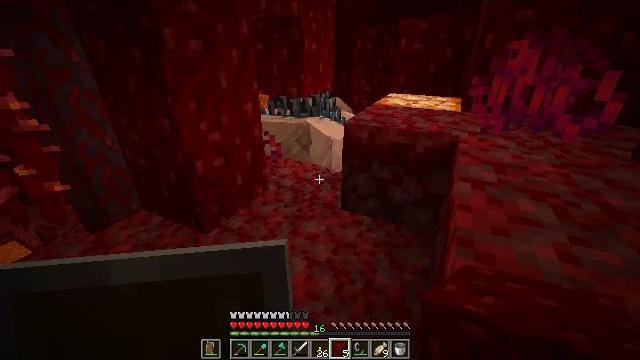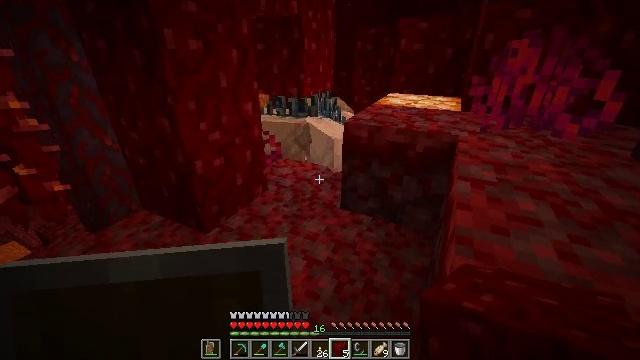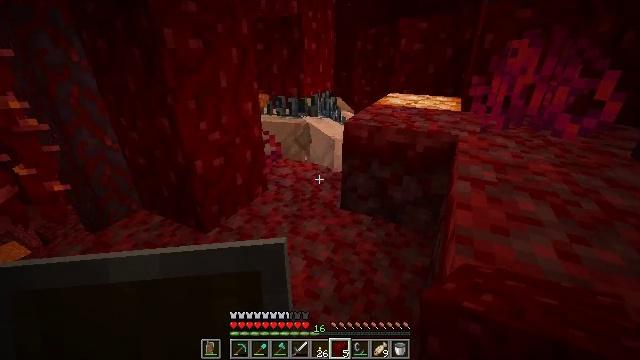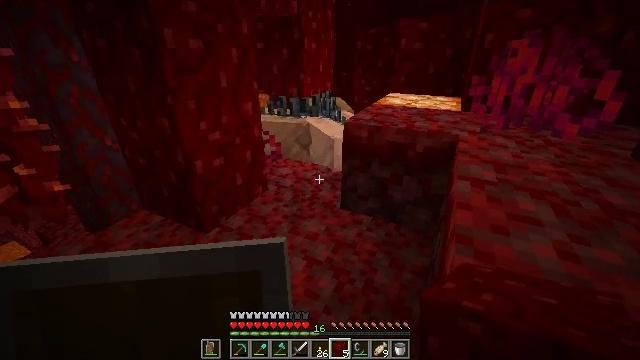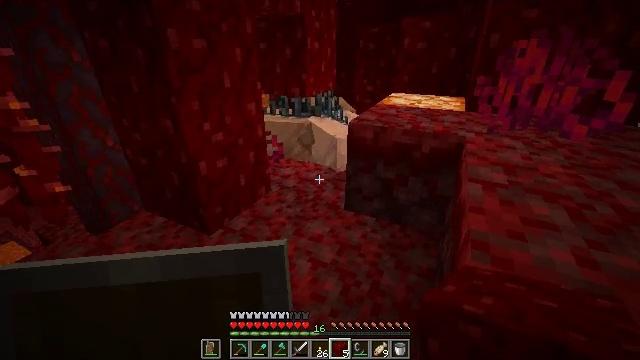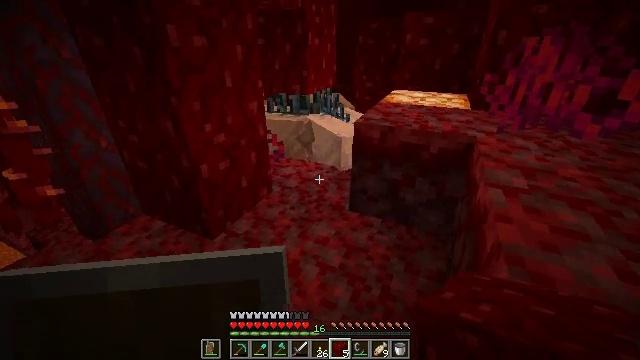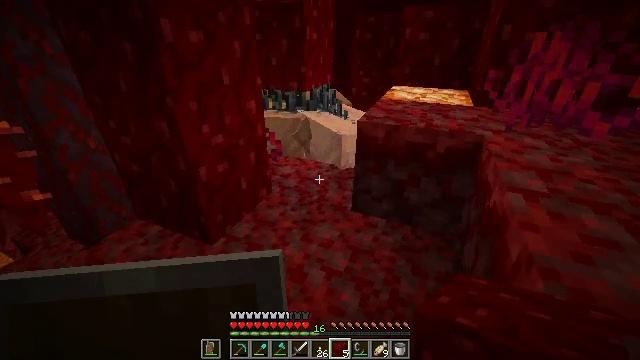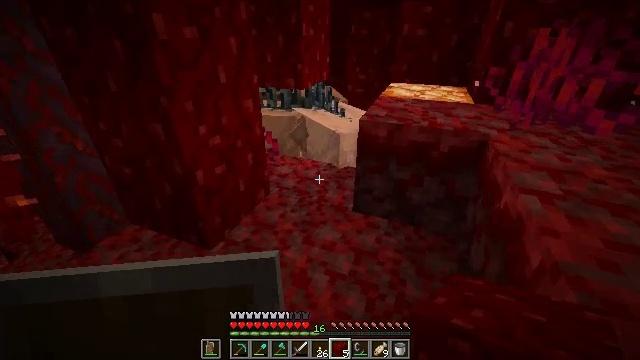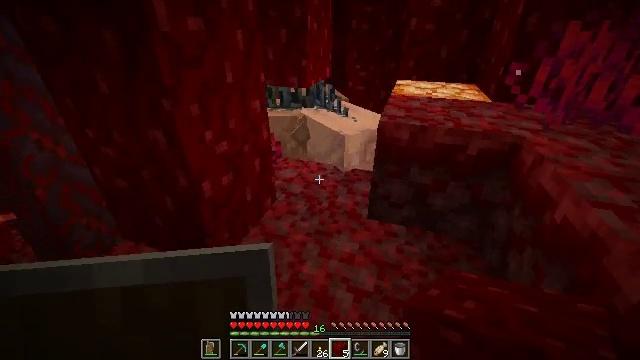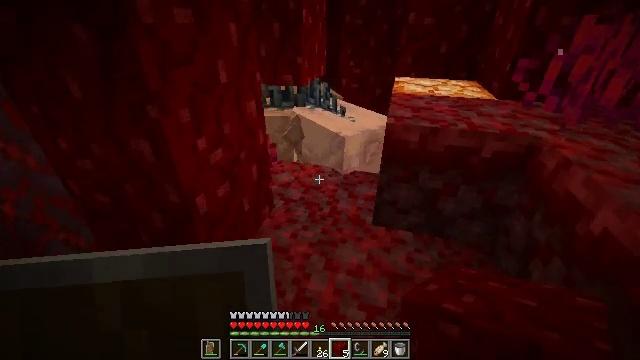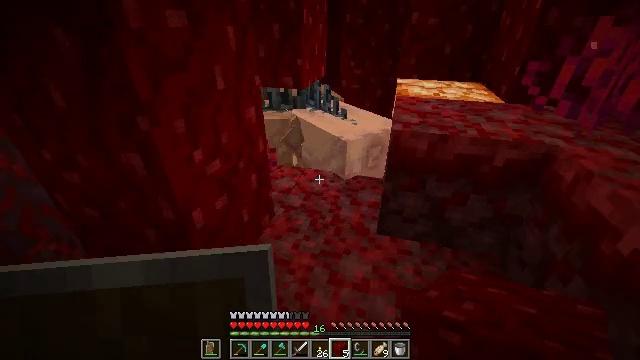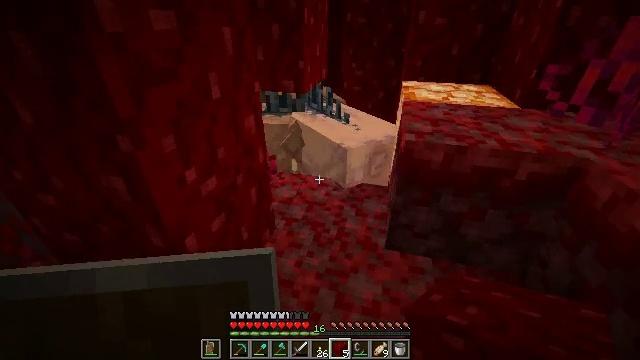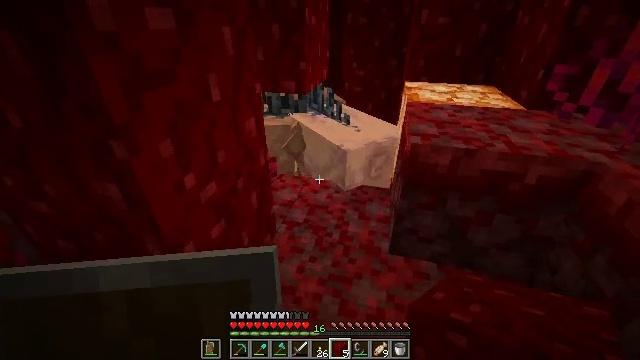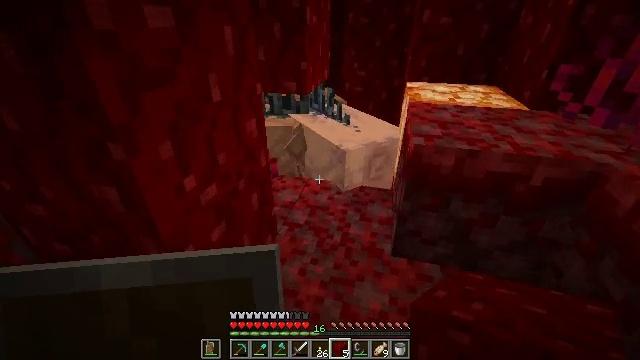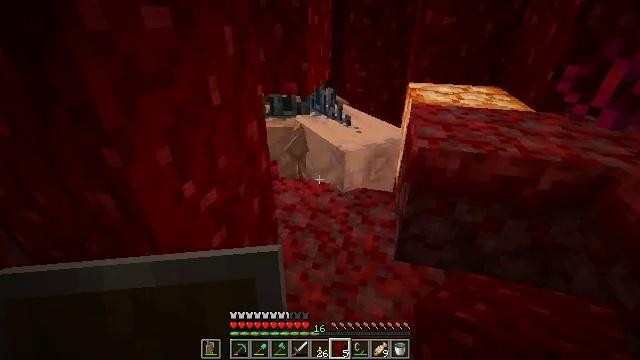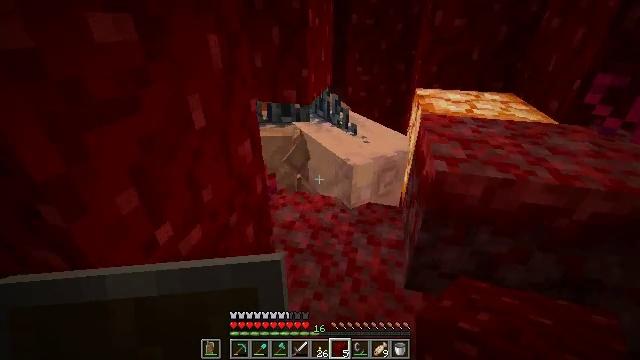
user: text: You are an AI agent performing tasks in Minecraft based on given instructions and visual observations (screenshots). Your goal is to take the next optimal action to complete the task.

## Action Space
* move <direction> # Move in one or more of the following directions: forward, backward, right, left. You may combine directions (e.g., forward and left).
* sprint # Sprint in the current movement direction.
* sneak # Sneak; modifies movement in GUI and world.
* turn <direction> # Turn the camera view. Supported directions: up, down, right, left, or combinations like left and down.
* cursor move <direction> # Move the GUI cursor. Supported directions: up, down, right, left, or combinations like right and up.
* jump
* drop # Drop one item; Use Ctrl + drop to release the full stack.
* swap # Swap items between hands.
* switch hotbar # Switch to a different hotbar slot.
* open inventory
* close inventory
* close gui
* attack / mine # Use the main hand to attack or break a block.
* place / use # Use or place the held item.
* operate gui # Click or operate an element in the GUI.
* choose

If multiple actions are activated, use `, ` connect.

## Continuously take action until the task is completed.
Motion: motion action
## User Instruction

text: Mine the weeping vines plant in the Nether.
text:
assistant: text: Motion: no_op
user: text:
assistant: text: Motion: no_op
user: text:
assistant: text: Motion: no_op
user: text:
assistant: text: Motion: move forward and move left
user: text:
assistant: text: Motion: move forward and move left, turn right
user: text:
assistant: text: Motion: move forward and move left, turn right and down
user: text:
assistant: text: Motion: move forward and move left, turn right
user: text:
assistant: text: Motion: move forward and move left, turn right
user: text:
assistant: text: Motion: move forward, turn right
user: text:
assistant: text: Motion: move forward
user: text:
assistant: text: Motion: no_op
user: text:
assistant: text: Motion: no_op
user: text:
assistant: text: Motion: no_op
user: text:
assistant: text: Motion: move forward
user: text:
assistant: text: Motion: move forward
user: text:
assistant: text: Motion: move forward
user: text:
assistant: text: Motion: move forward
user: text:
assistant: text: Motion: no_op
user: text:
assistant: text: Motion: move right
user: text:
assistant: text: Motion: move right, turn left
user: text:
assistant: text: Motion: move right, turn left
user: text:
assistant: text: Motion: turn left
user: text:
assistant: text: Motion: no_op
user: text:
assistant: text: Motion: no_op
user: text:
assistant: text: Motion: no_op
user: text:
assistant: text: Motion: no_op
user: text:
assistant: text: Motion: no_op
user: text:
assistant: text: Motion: no_op
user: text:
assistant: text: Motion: no_op
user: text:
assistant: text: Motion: no_op